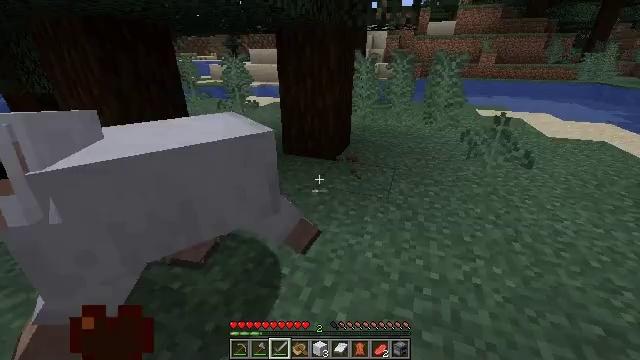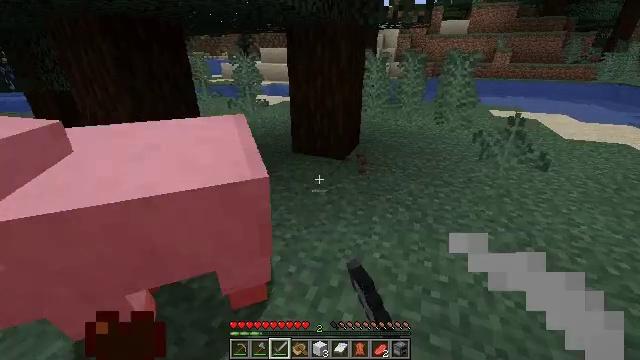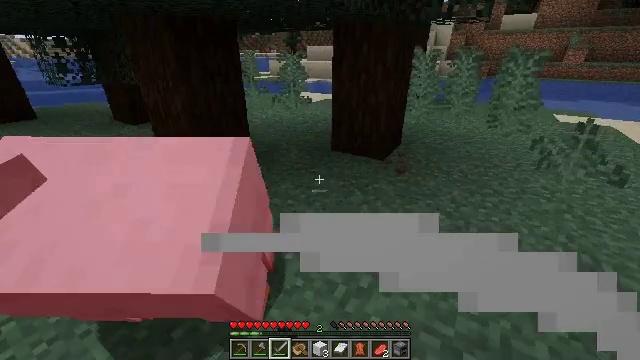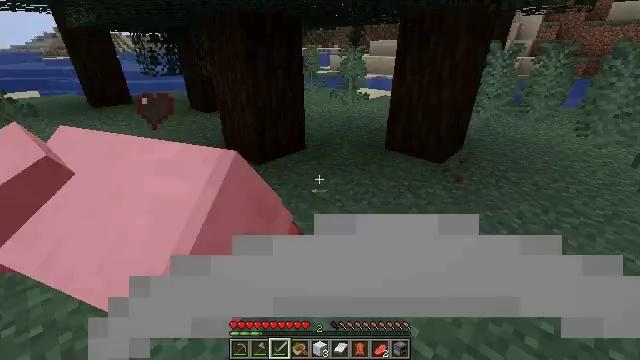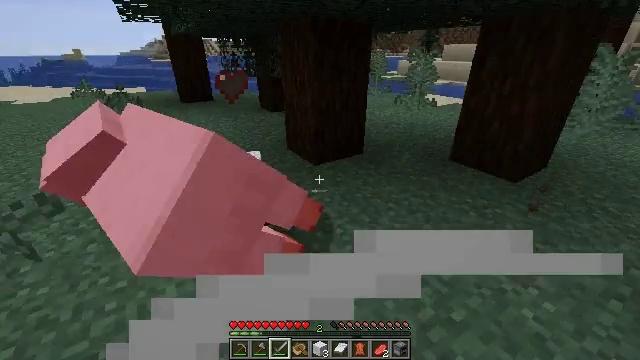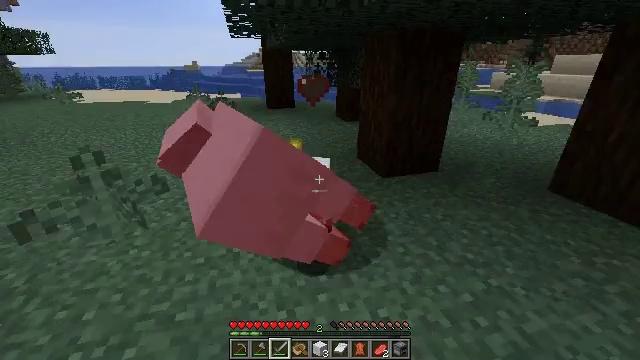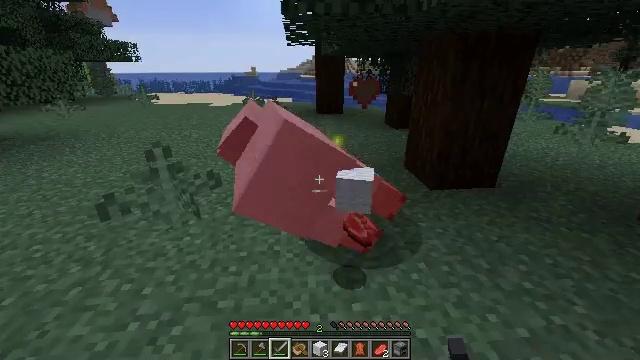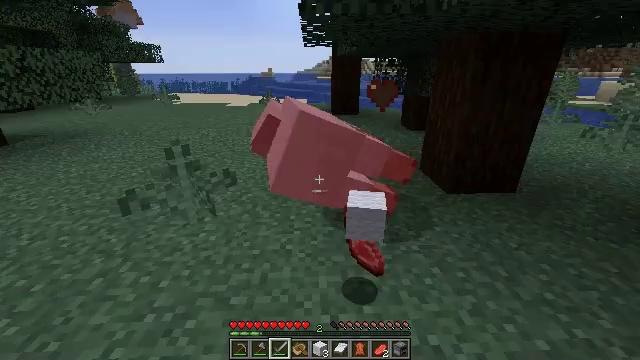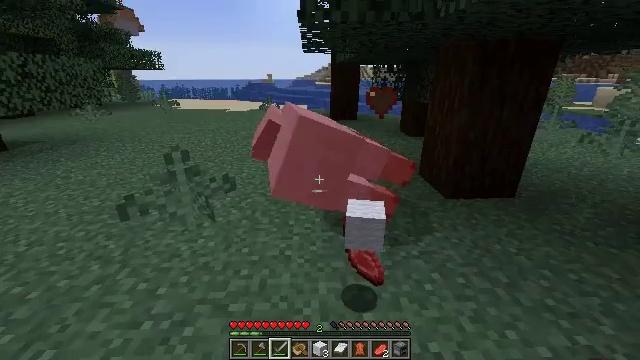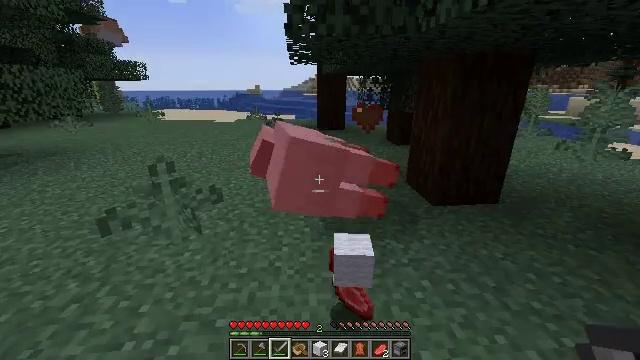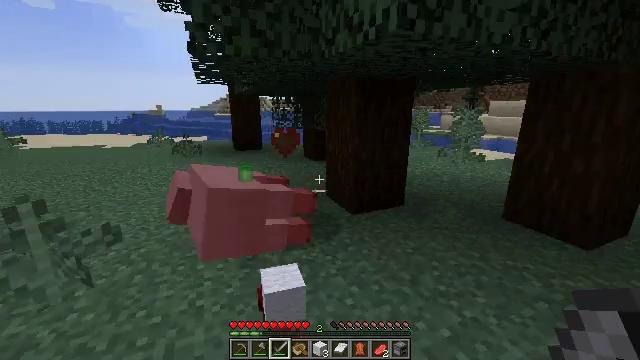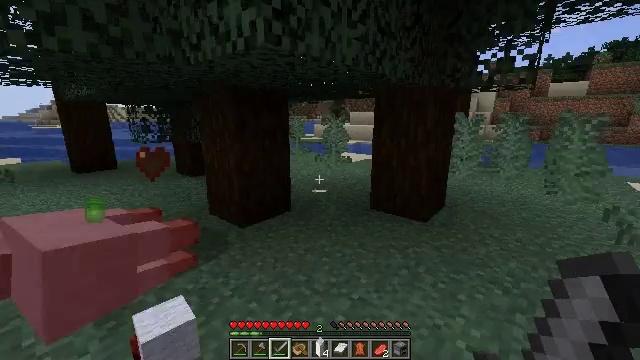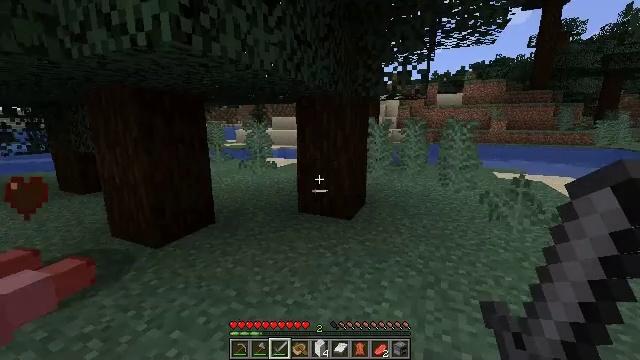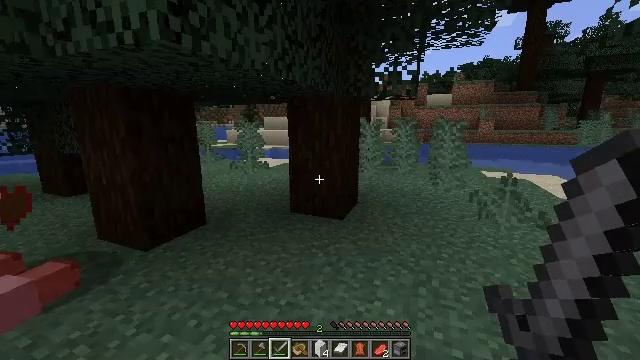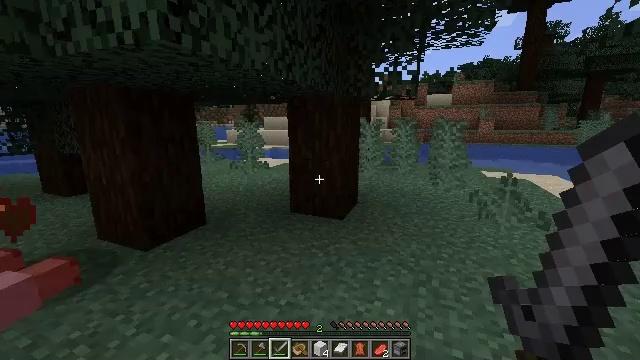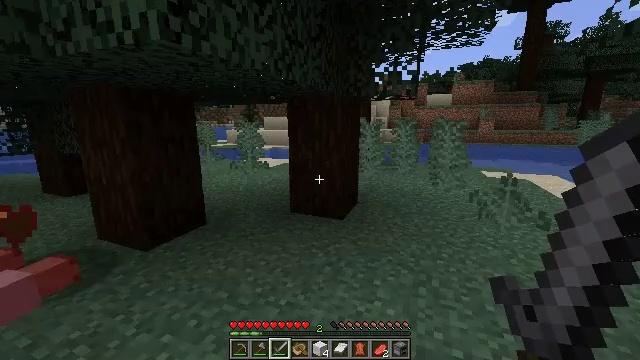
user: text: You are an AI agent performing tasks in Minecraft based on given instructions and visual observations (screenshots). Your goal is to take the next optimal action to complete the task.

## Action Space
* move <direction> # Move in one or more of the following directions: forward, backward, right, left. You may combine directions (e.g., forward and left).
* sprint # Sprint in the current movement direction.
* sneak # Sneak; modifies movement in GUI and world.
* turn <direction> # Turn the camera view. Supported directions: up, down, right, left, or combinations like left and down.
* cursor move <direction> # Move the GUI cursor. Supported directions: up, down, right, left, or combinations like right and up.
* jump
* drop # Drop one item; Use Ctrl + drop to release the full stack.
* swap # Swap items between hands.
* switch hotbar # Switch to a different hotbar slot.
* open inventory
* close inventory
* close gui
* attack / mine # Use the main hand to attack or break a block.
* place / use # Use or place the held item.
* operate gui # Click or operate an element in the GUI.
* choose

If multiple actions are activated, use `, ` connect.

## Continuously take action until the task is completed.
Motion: motion action
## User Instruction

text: Attack the large fern to gather it.
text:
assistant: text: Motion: turn left
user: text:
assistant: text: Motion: turn left
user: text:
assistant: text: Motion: turn left
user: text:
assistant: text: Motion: turn left
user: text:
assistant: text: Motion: turn left and up
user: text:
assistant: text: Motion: turn left and up
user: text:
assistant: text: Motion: turn left
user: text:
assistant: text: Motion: turn up
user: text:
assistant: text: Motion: turn right and up
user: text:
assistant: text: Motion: turn right and up
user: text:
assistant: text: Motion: turn right and up
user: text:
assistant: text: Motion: turn right and up
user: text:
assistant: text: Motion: turn right
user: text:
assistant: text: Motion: no_op
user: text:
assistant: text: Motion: no_op
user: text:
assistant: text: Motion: no_op
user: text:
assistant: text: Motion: no_op
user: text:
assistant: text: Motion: no_op
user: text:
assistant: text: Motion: no_op
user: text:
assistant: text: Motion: no_op
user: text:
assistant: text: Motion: no_op
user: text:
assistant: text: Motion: no_op
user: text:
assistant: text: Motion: move forward
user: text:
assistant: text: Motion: move forward
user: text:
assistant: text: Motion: move forward and move left
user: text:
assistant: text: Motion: move forward and move left
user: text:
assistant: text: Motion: move forward and move left, turn right
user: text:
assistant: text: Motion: move forward and move left, turn right
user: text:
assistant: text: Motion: move forward and move left
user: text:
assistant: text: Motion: move forward and move left